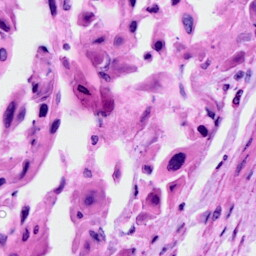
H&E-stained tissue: Cervix